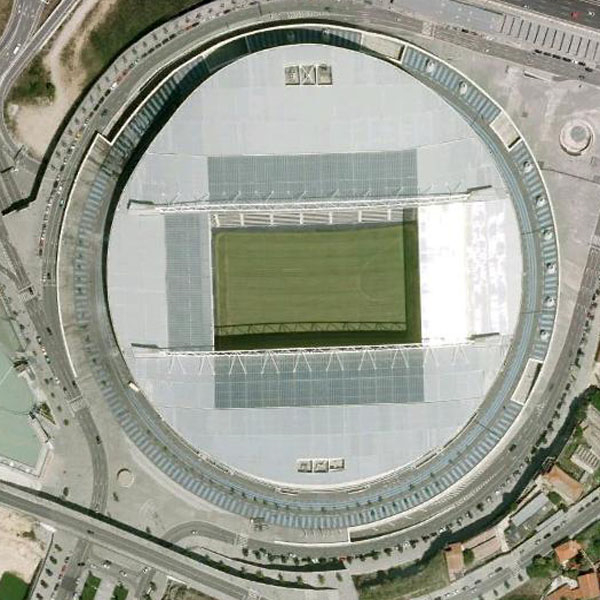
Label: Stadium